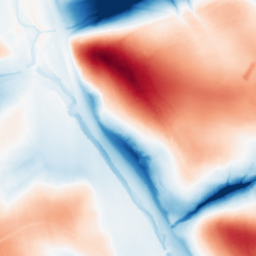
Category: classical
Decomposition family: gaussian_anisotropic
Decomposition parameters: sigma_x: 2
sigma_y: 50
Upsampling method: quadratic
Upsampling parameters: scale: 8
Upsampling scale: 8